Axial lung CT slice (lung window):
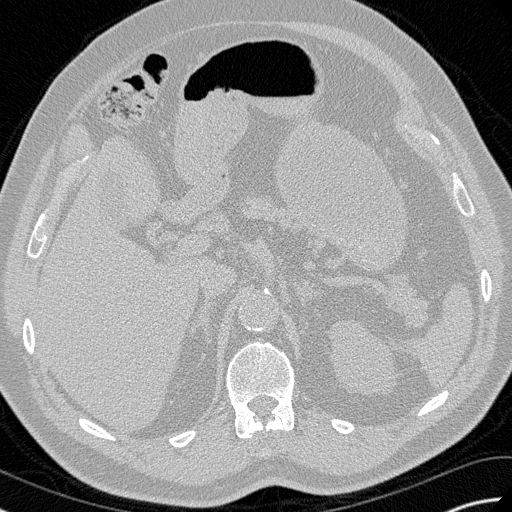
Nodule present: no